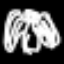
Label: angel